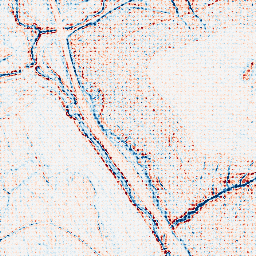
Category: edge_preserving
Decomposition family: bilateral
Decomposition parameters: d: 5
sigma_color: 150
sigma_space: 150
Upsampling method: sinc_blackman
Upsampling parameters: scale: 8
kernel_size: 8
Upsampling scale: 8